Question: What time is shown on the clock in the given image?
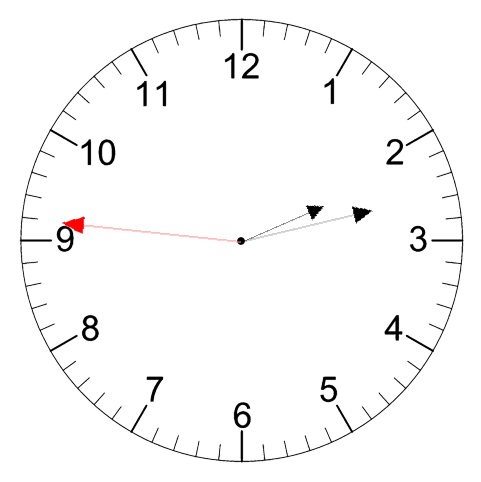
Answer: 02:12:46